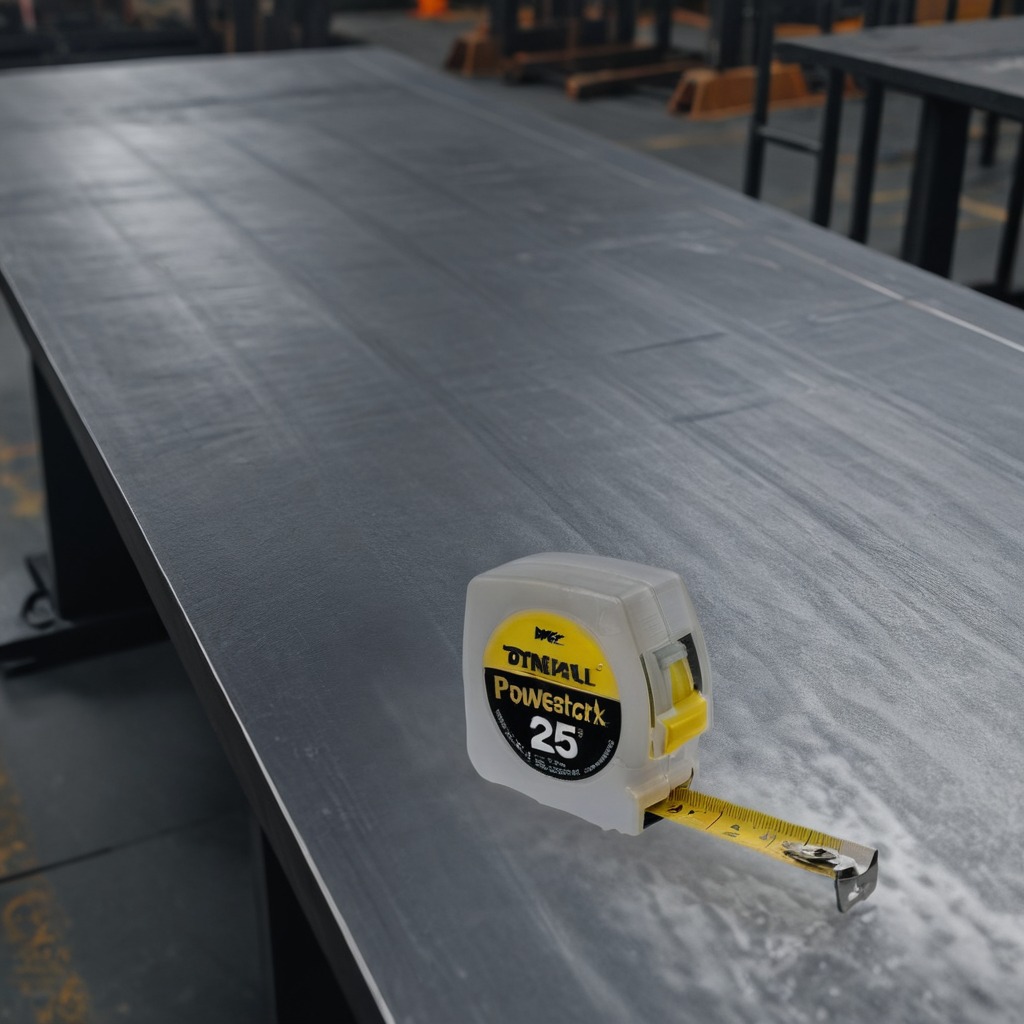
A measuring tape is lying on the cold steel table in a mining workshop.